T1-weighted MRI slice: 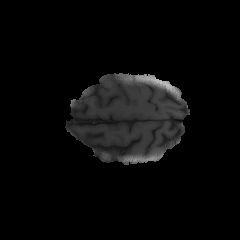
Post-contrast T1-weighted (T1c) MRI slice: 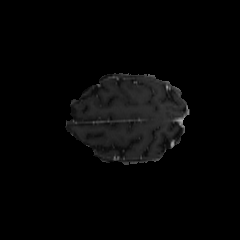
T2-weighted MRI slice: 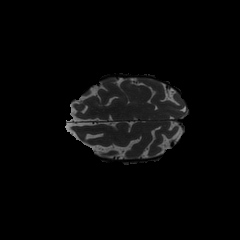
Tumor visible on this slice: no